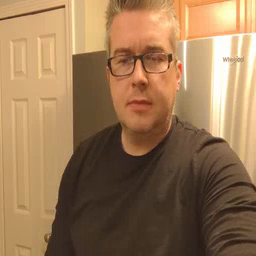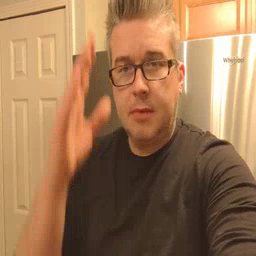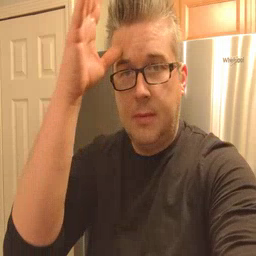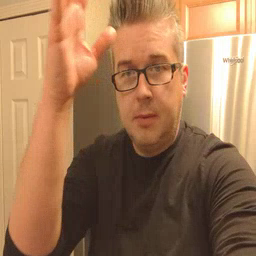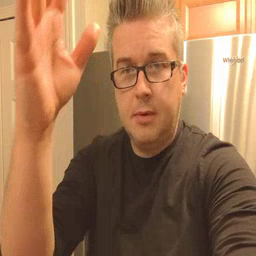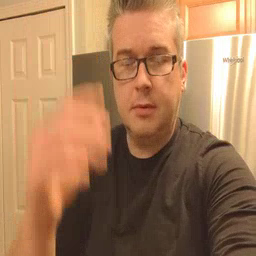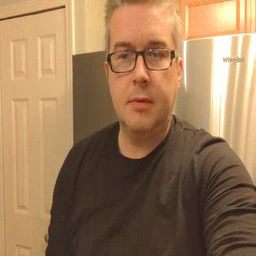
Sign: grandpa